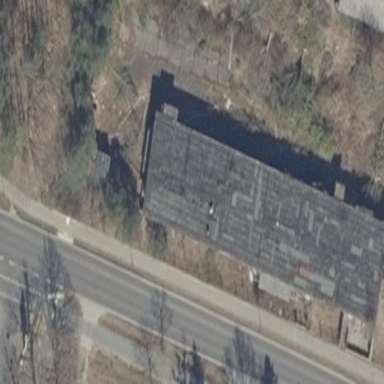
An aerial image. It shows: Ruins of building with flat roof shape.